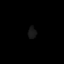
Tissue: skin
Cell type: Epithelial cells
Senescence score: 0.2114
Nuclear area (px): 93
Mean DAPI intensity: 23.753